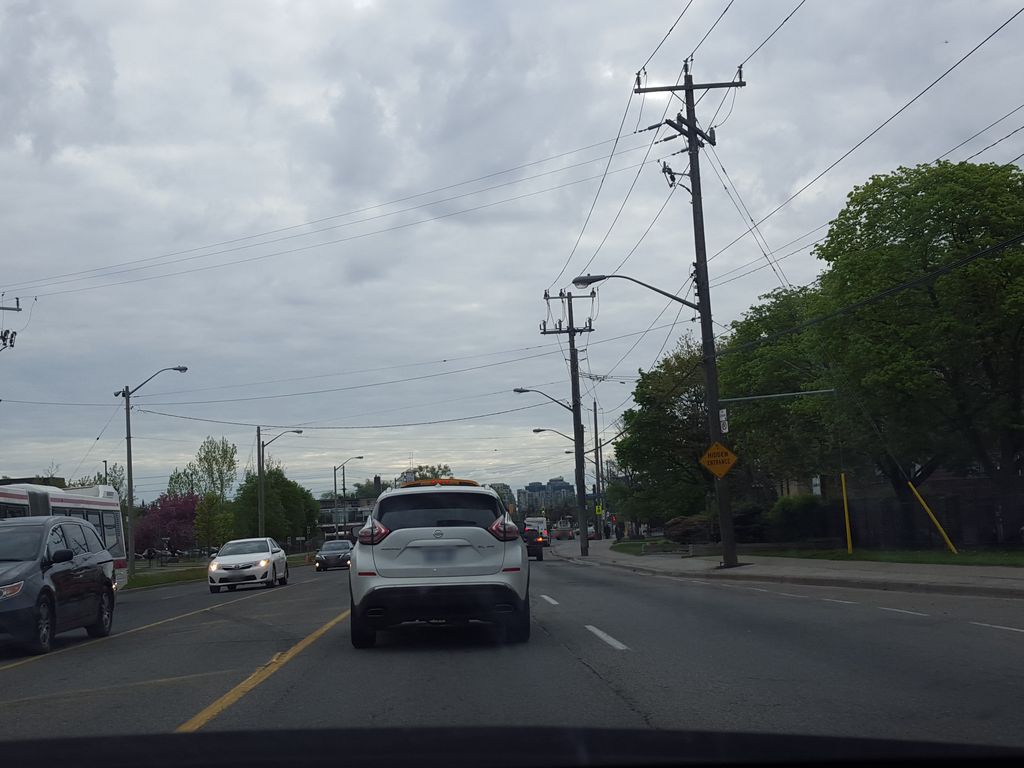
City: toronto